Aerial crown-view tile of a tropical tree (Barro Colorado Island, Panama), acquired 20241216:
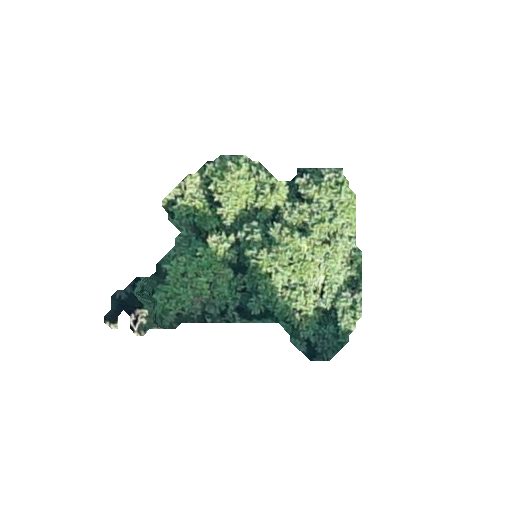
Species: Alseis blackiana
GBIF accepted scientific name: Alseis blackiana
Crown area: 48.252 m²